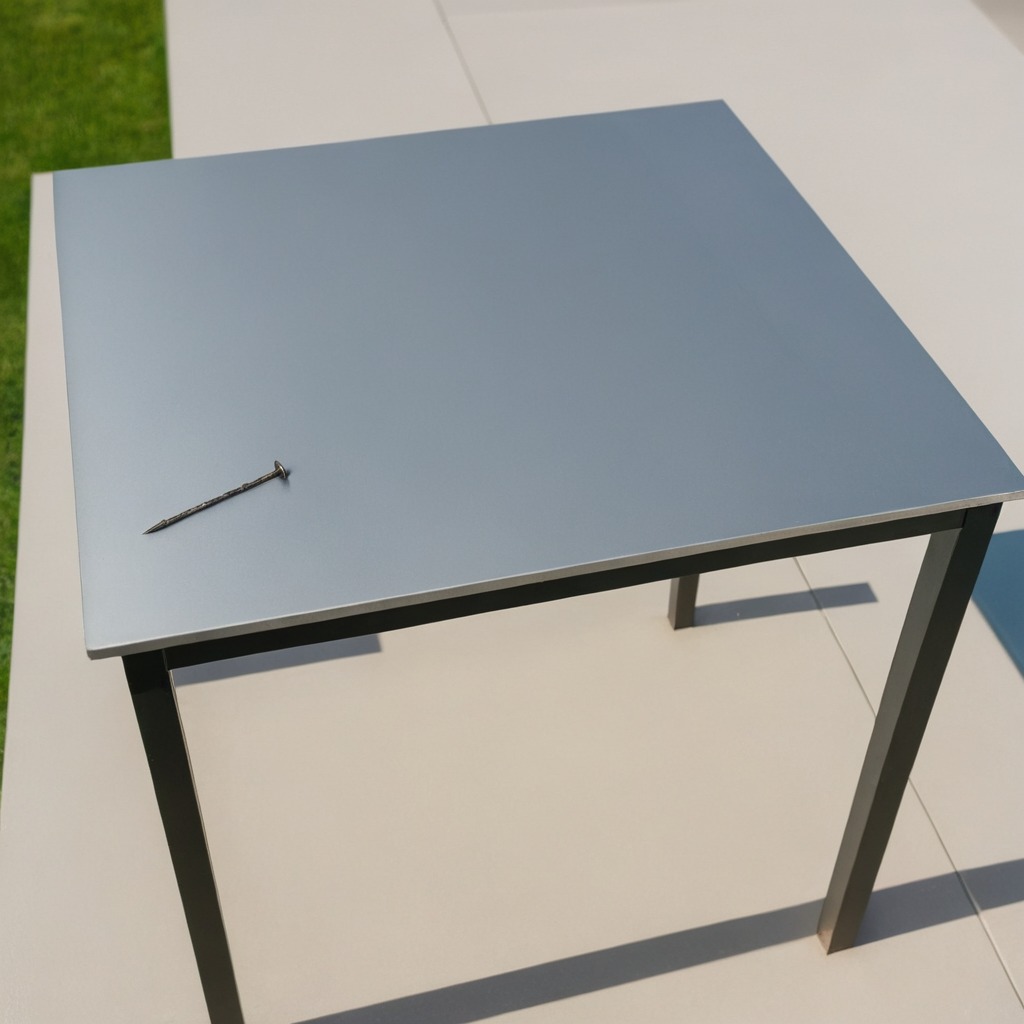
An iron nail is lying on the table.